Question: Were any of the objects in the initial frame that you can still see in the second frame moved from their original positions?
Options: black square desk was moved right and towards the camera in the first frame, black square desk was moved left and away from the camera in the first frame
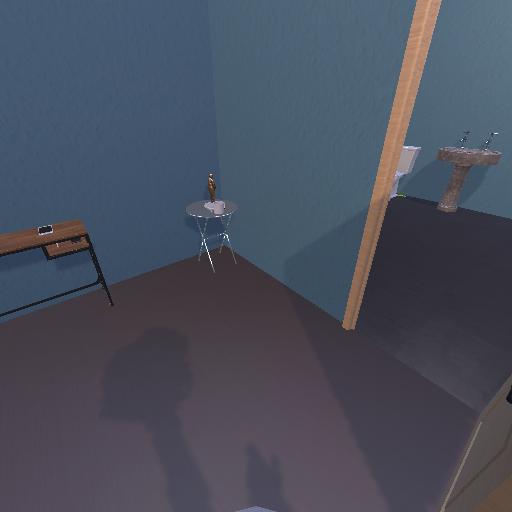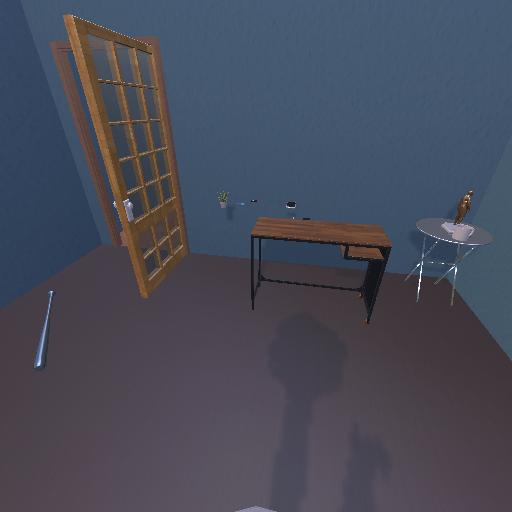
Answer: black square desk was moved right and towards the camera in the first frame